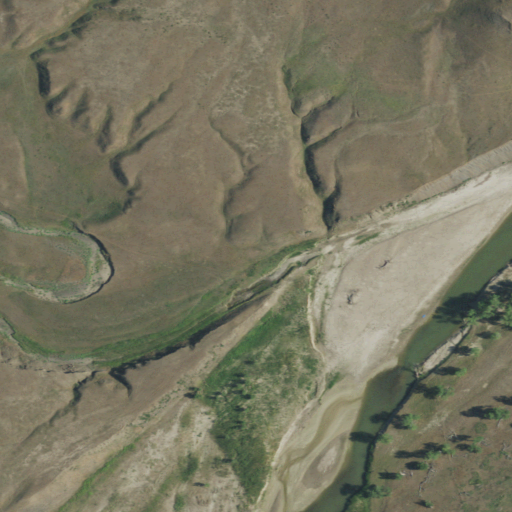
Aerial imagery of valley in South Dakota named Timber Draw containing grassland, barren land, herbaceous wetlands, open water, and shrub